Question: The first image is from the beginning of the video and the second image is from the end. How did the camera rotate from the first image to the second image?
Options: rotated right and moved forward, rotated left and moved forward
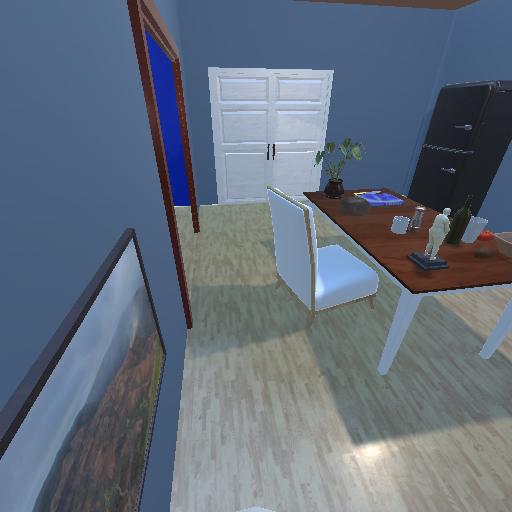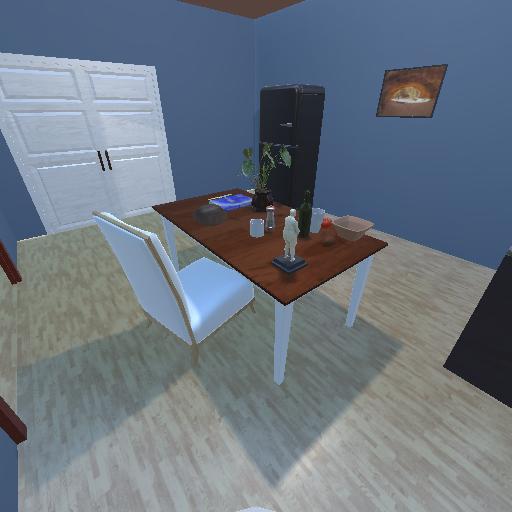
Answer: rotated right and moved forward